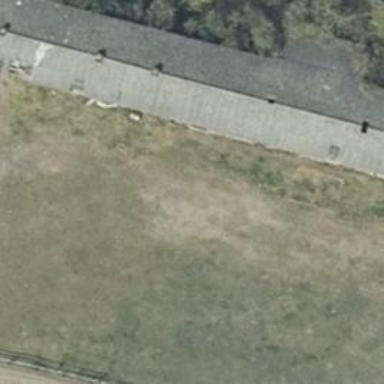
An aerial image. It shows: Gabled grey roof on farm auxiliary building. The roof is oriented along the length of the structure.